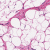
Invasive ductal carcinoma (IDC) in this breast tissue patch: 0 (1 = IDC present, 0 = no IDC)